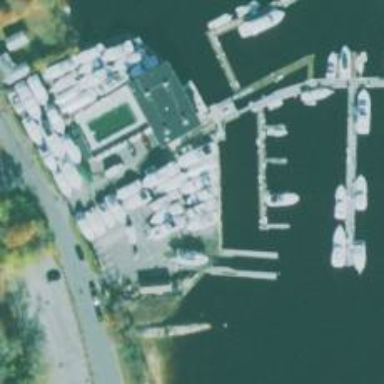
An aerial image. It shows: Boatyard along the waterway.